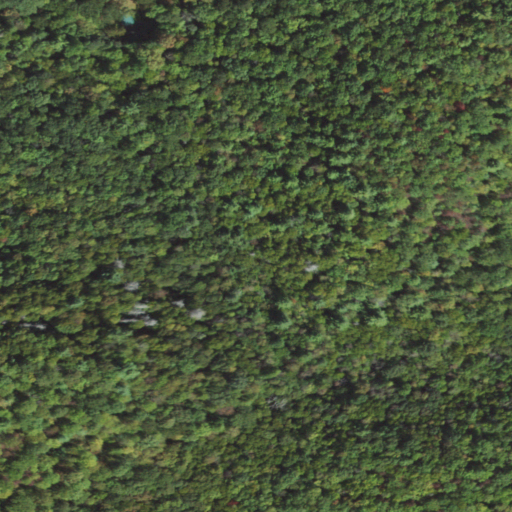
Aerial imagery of gap in Pennsylvania named Horse Gap containing mixed forest, deciduous forest, evergreen forest, and open development